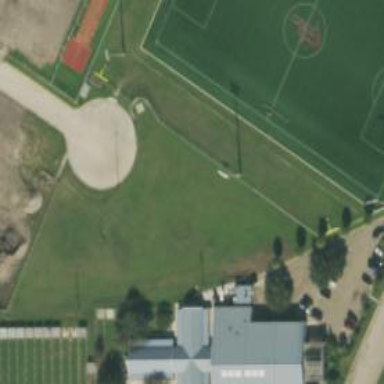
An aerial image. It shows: Athletics pitch designated for leisure land.